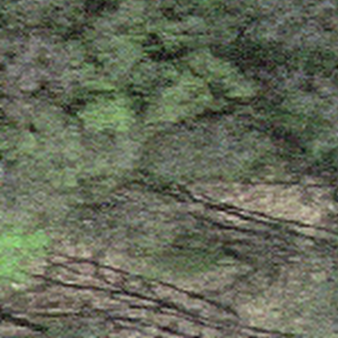
Label: other